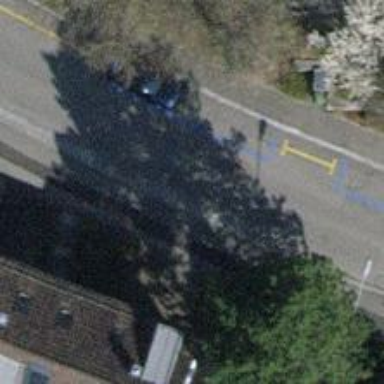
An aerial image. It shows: Asphalt footway with unmarked crossing.